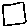
Label: square